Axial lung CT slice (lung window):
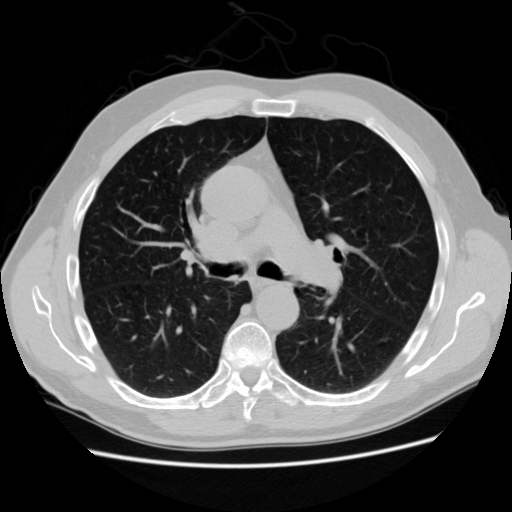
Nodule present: no